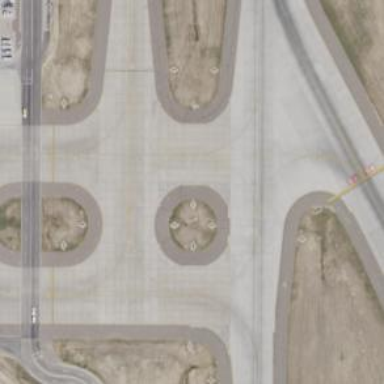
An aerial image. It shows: Image of taxiway at airport.